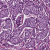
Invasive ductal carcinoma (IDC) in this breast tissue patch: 1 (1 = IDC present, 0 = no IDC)